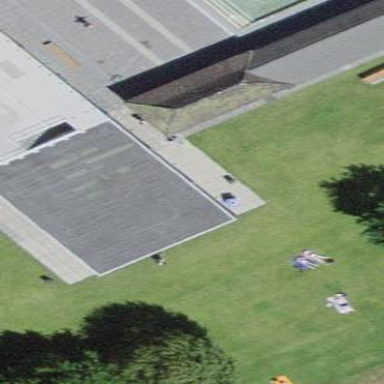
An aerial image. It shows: Kiosk.